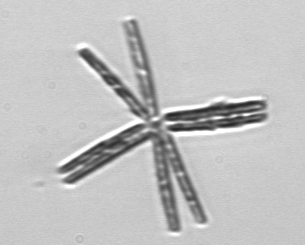
Label: Thalassionema